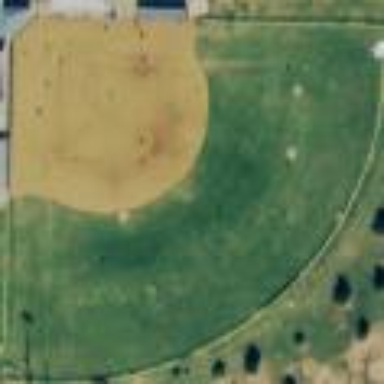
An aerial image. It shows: Baseball pitch for leisure and sports activities.